Brain MRI study timepoint: early_postop
T1CE (contrast-enhanced T1) slice:
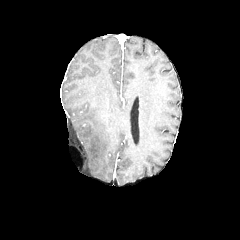
T2-FLAIR slice:
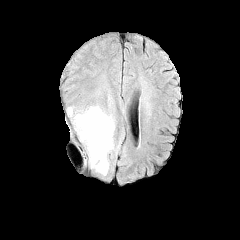